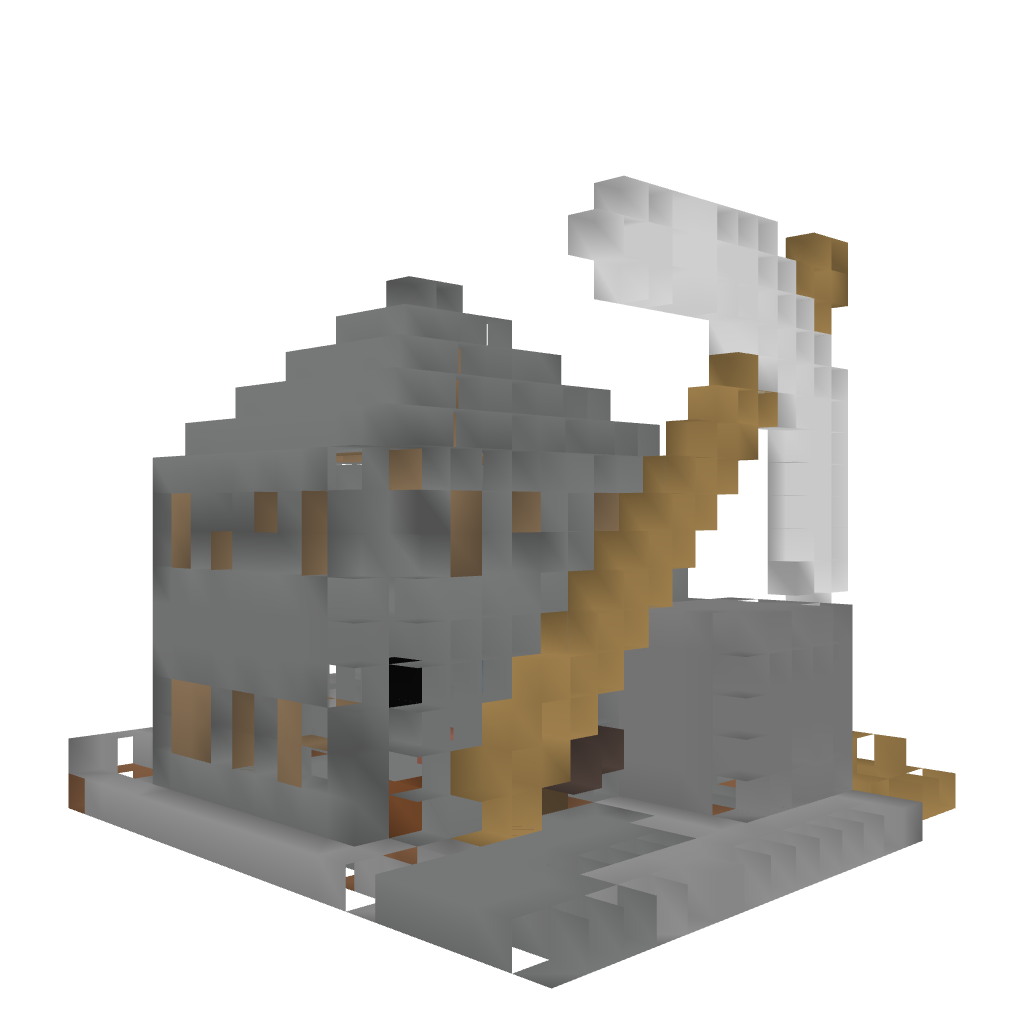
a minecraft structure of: admin shoppe